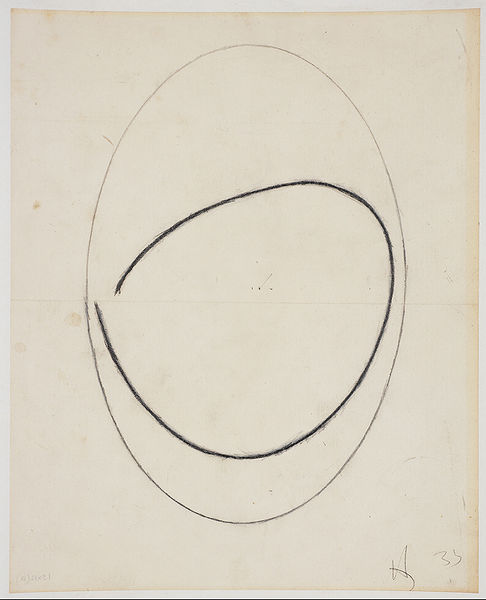
Titel: Study for a Carving, Study for a Carving
Künstler: Naum Gabo
Standort: Amherst (Massachusetts, USA)
Institution: Mead Art Museum, Amherst College
Schlagwörter: weiß, schwarz, zeichnung, signatur, kreis, oval, papier, linien, signiert, white, black, dark, print, dünn, mittellinie, umriss, punkte, kurven, kohle, strich, bleistift, kurve, drawing, paper, abstract, flecke, pencil, faltung, circle, charcoal, round, shape, broken, monochromatic, ei, graphite, sphere, 2, 33, draing, h, nonrepresentational, unbroken, scribbly, offener kreis, 35